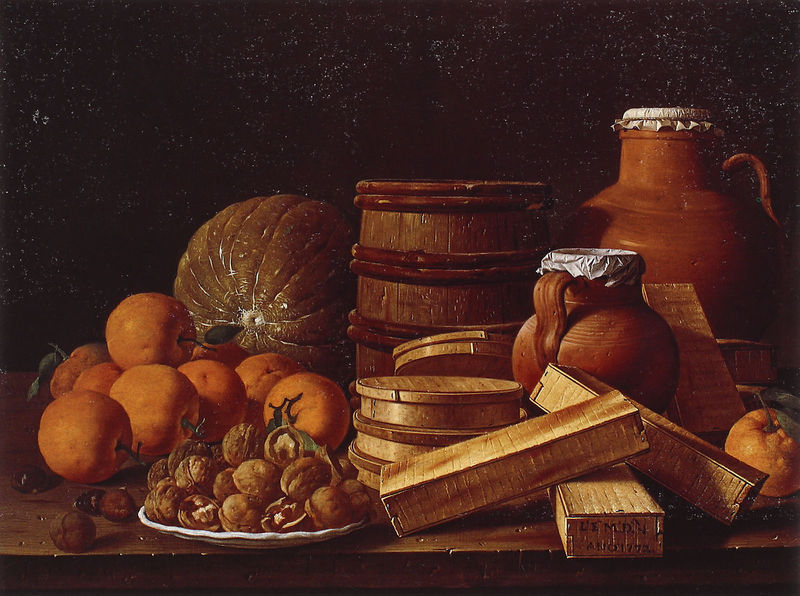
Titel: Stilleben mit Orangen und Wallnüssen
Künstler: Luis Egidio Meléndez
Institution: London, National Gallery
Schlagwörter: blätter, dunkel, gemälde, braun, schwarz, tisch, obst, getränke, blatt, renaissance, früchte, krug, kürbis, schalen, stilleben, ton, orangen, kisten, tafel, wein, kerne, kiste, fass, krüge, käse, symbolik, nuss, nüsse, wallnuss, walnuss, apfelsine, walnüsse, weinkrüge, kürbiss, d